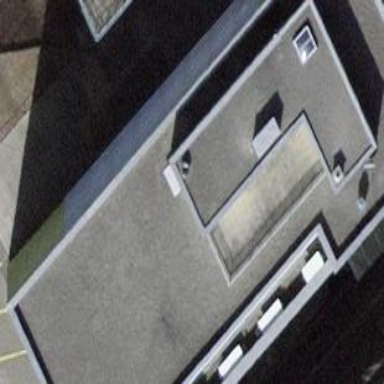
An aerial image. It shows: Office building with flat roof.